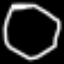
Label: octagon